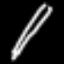
Label: pencil